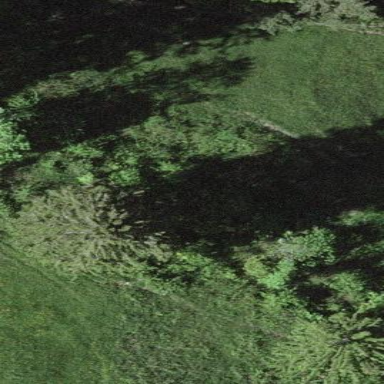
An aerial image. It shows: Forest area.